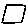
Label: square